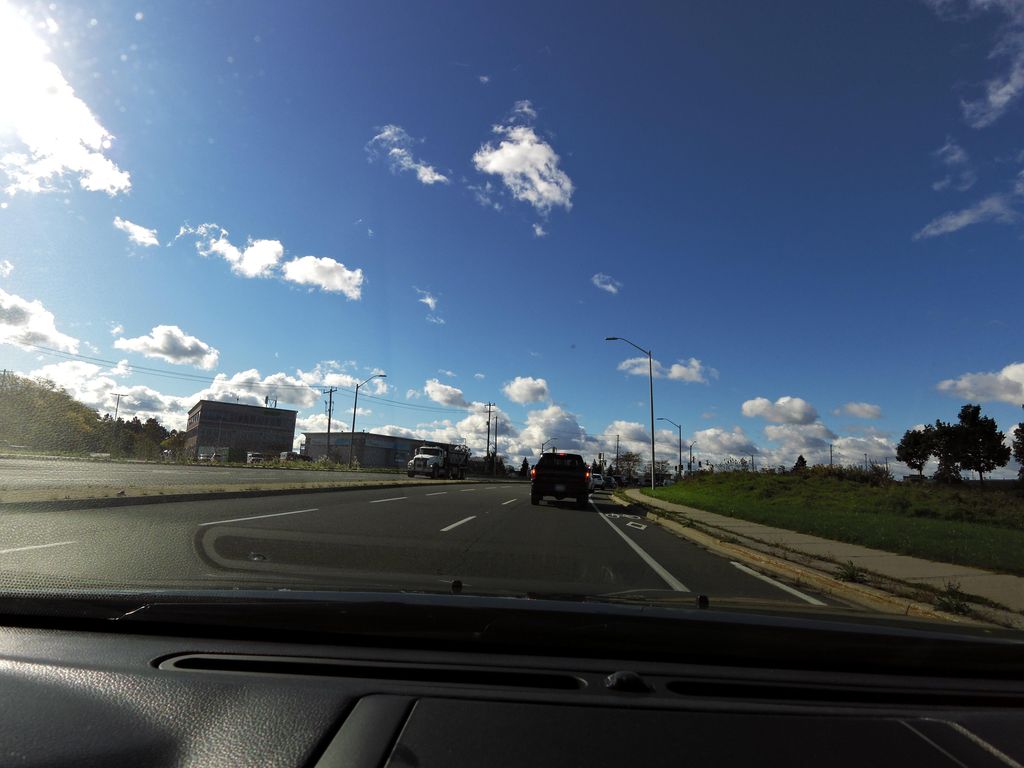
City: hamilton